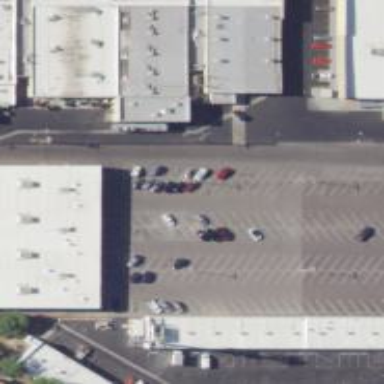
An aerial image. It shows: Road serving as parking aisle.